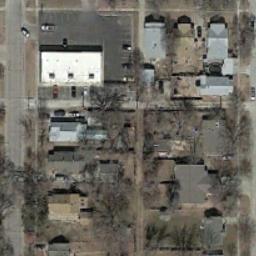
Label: residential